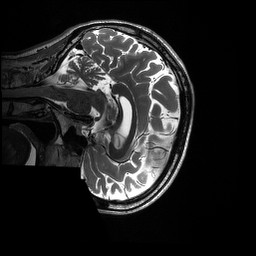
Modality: T2w
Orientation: sagittal
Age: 39
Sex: female